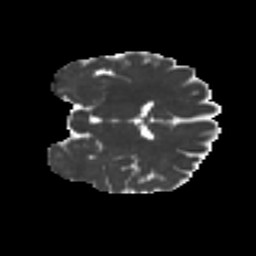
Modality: MD
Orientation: coronal
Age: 33
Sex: female
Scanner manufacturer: ge
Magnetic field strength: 3 T
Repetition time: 7.8 s
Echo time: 0.0608 s